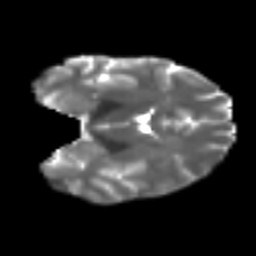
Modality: T2w
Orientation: coronal
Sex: female
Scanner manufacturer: ge
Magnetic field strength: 3 T
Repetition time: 7 s
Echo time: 0.08 s